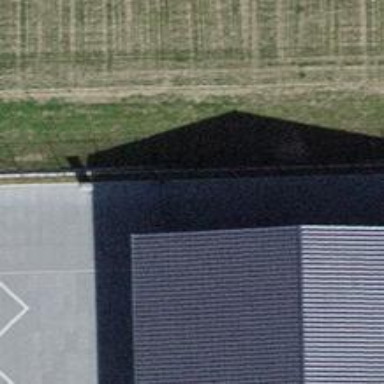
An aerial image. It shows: Metal fence.